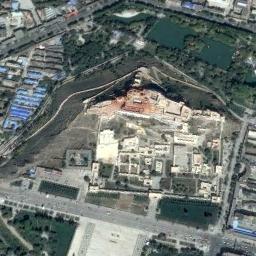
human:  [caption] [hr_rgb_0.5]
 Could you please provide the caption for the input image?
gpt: The palace is surrounded by buildings and trees .

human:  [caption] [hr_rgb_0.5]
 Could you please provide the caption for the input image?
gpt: In the middle of red palaces, There is a green building .

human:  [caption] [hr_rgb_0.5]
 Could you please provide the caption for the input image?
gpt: The palace with lots of buildings of different shapes is surrounded by lots of other buildings .

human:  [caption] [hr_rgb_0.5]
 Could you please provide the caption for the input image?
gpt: Many trees of different sizes are beside the palace .

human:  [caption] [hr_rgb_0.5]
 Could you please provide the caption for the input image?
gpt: There are many buildings and some green trees beside the palace .